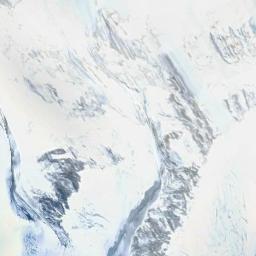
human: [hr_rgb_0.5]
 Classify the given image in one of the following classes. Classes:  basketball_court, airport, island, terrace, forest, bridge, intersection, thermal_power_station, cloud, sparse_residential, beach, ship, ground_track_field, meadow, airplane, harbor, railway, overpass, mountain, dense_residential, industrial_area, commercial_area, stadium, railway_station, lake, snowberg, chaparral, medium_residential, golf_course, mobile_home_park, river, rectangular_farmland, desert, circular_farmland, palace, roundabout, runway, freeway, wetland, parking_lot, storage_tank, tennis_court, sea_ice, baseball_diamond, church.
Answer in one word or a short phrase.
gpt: snowberg